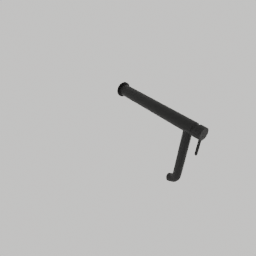
Label: appliances